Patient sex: M
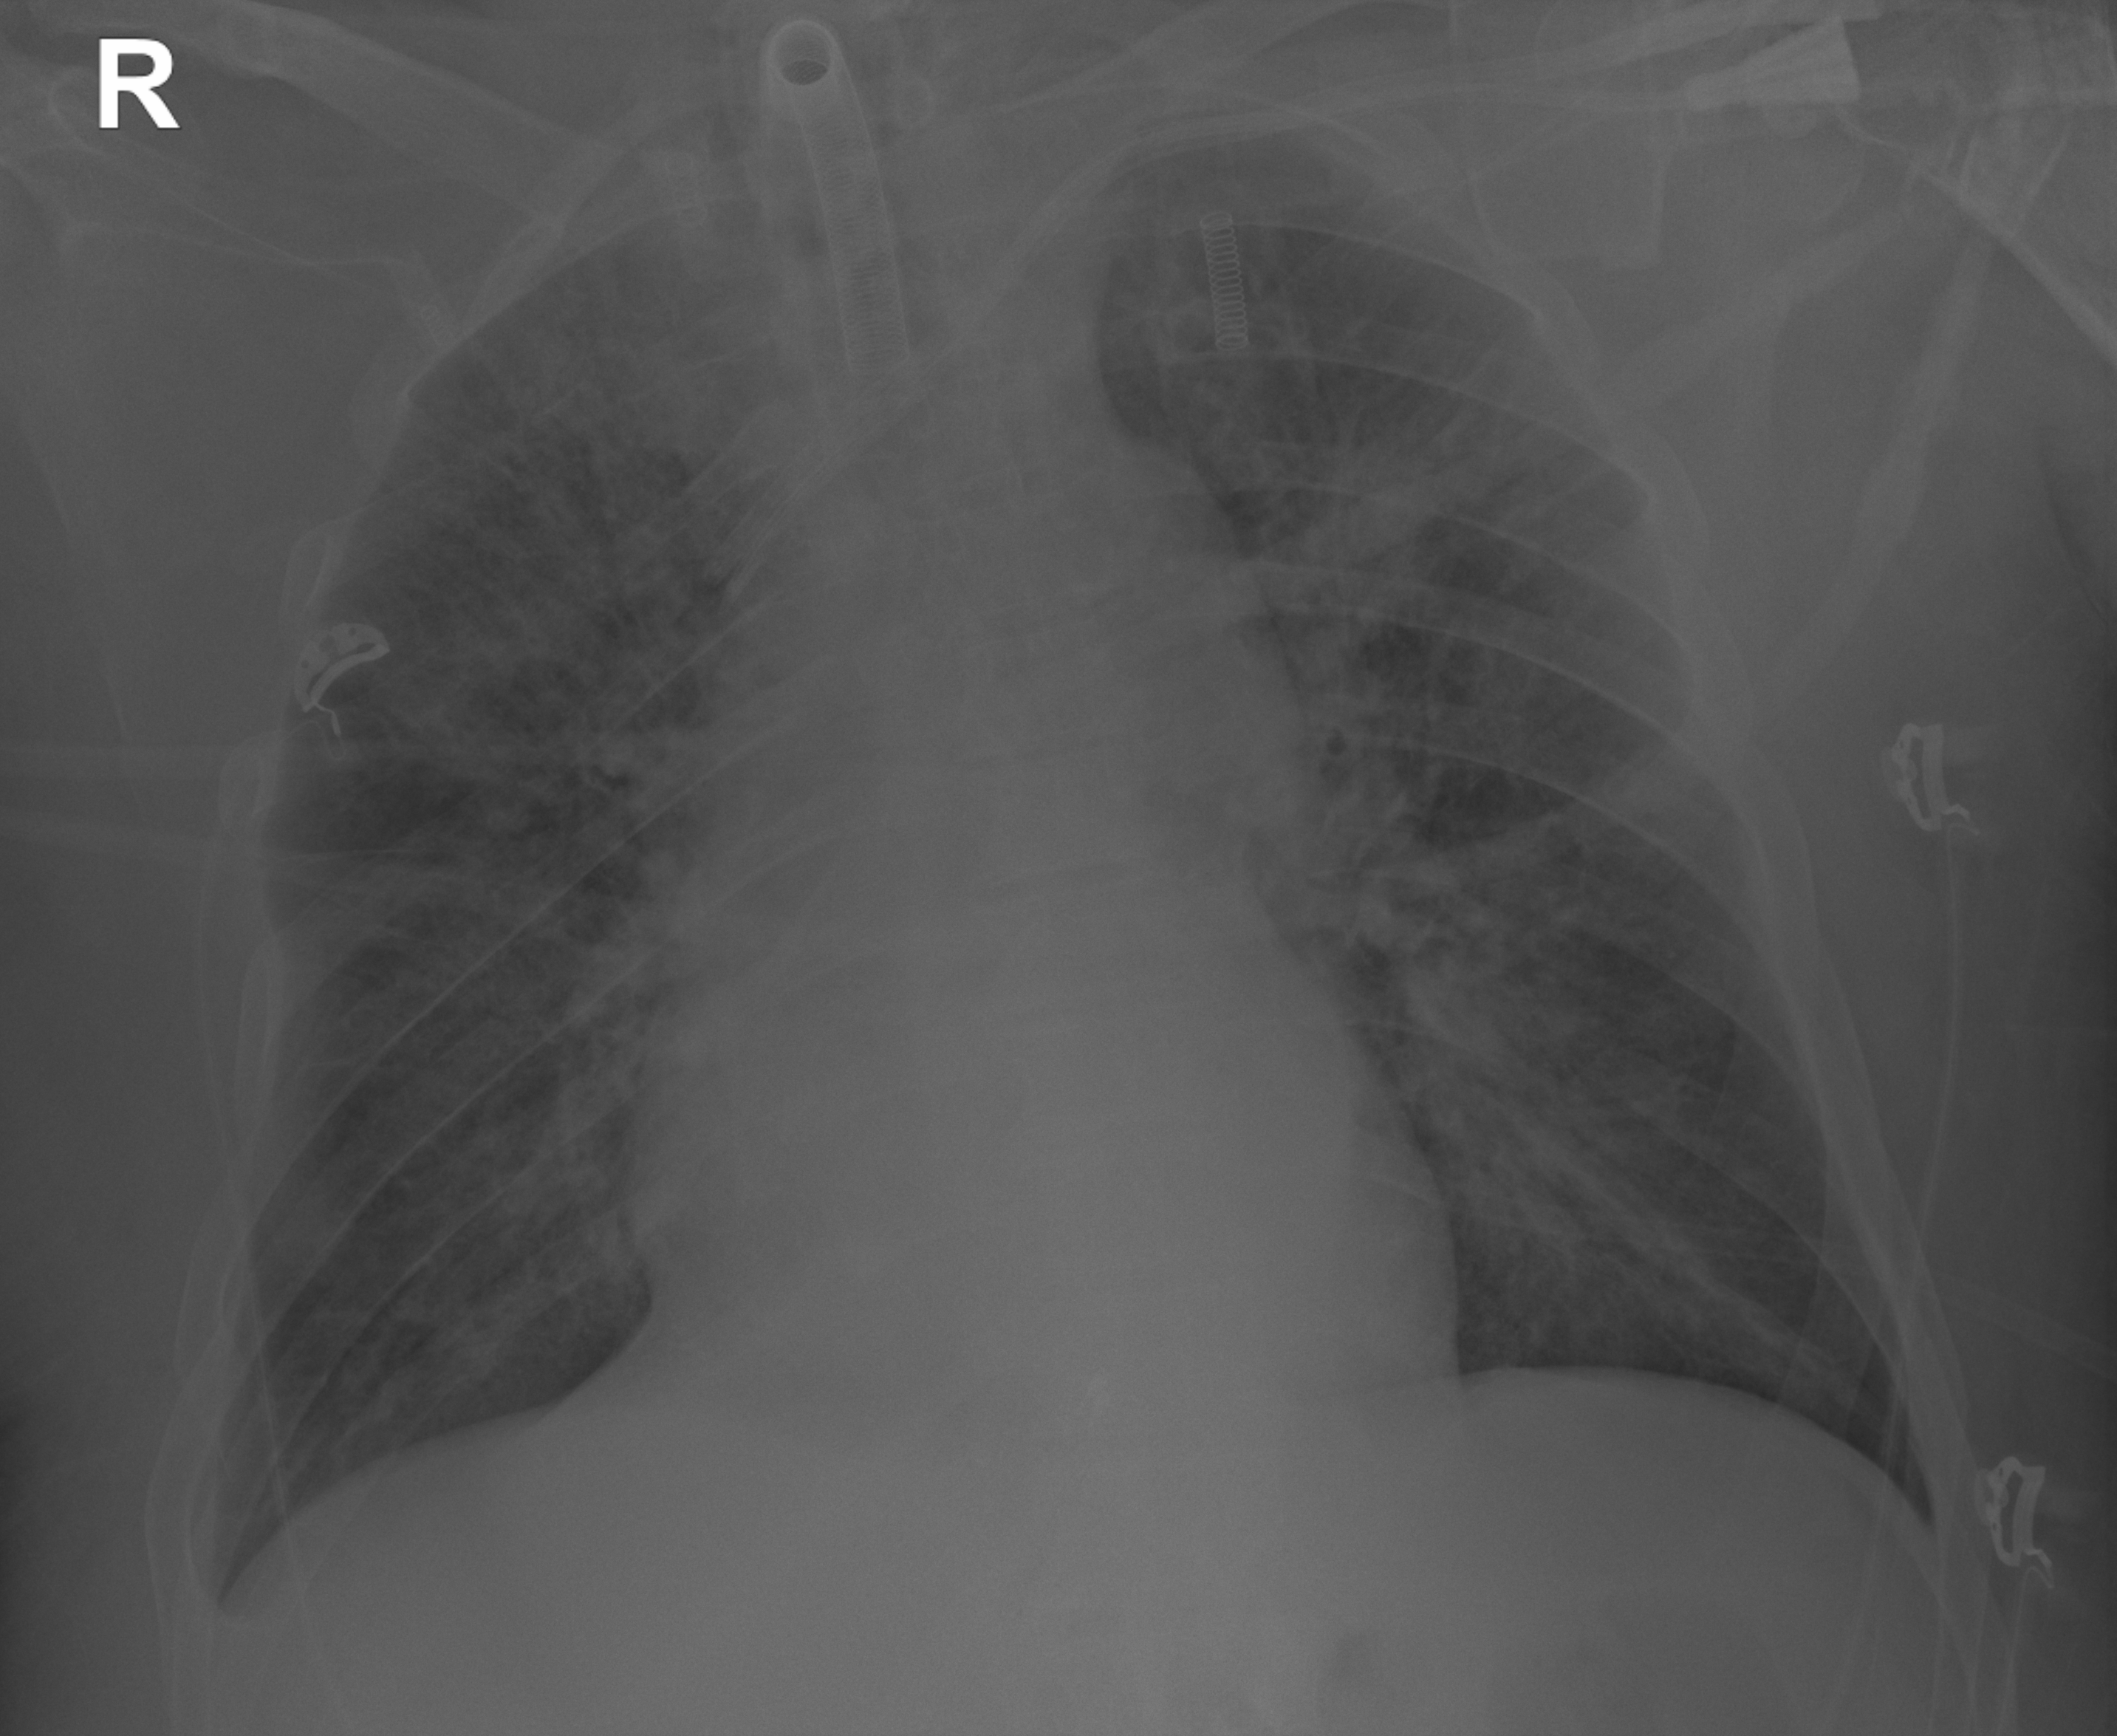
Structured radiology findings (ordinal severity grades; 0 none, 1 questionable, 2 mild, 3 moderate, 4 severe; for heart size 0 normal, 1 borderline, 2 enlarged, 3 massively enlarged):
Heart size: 2
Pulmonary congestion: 3
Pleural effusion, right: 1
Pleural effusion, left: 0
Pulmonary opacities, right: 3
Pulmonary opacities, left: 3
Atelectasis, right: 2
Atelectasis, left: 2